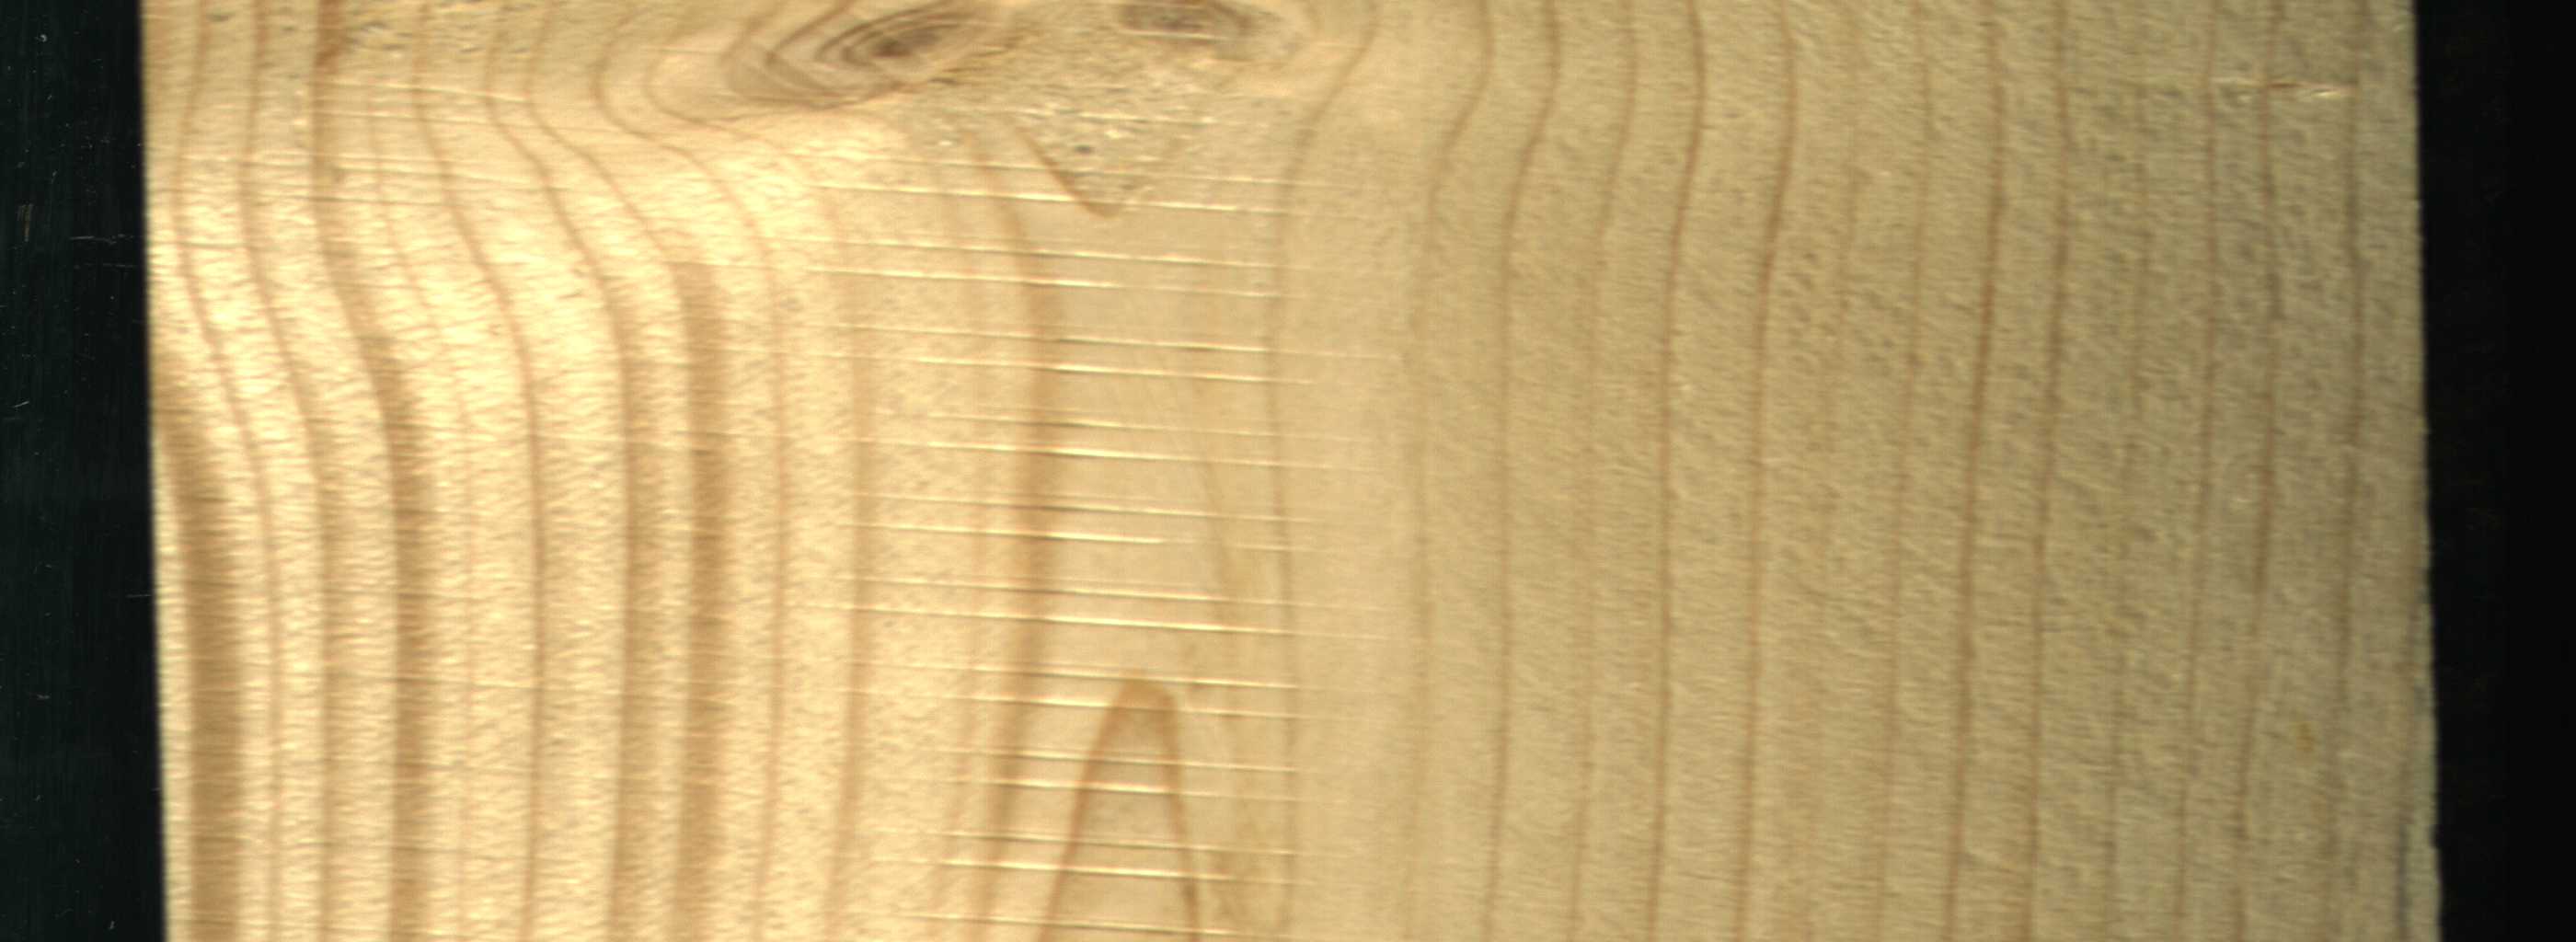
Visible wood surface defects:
Live_Knot
Live_Knot